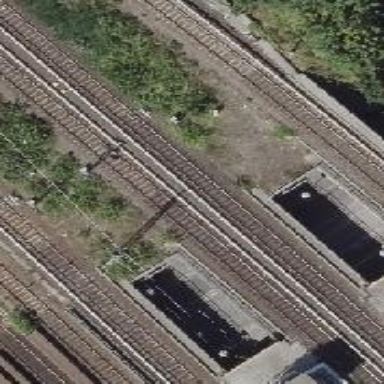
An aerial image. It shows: Railway signal.